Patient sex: M
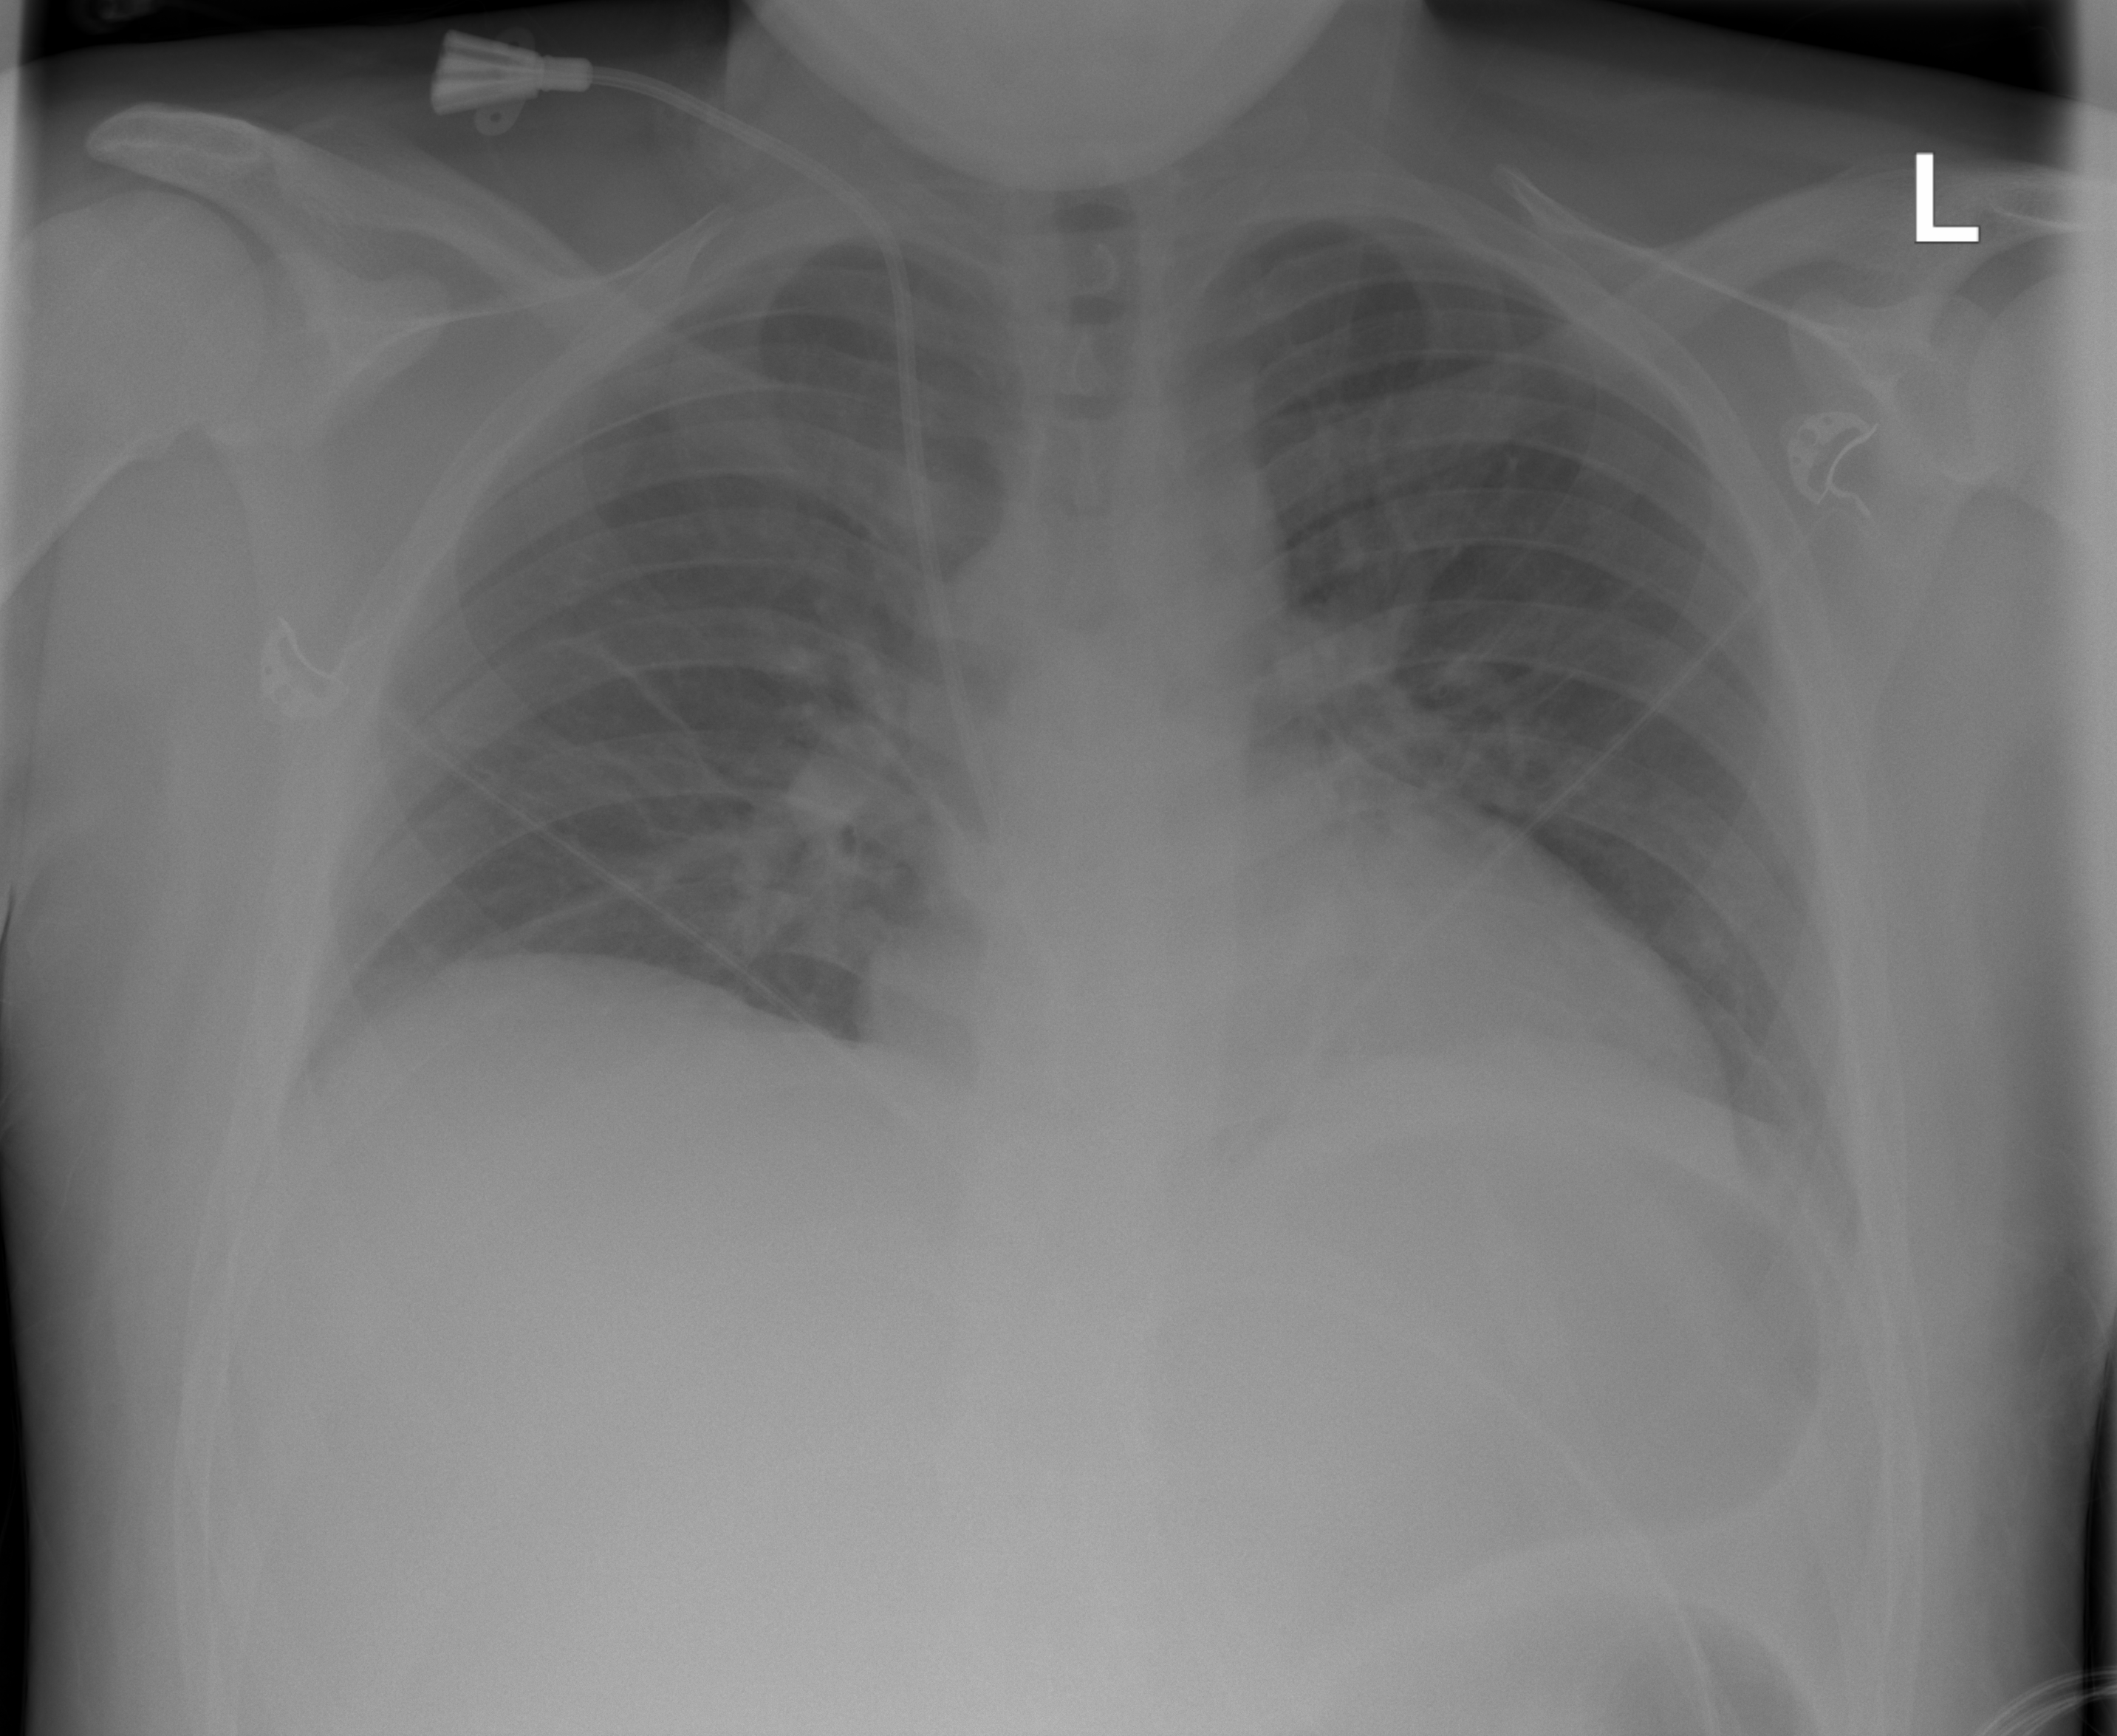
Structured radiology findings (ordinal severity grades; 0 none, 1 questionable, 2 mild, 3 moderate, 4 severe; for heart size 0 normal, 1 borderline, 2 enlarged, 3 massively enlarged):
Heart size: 1
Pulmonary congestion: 0
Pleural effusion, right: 0
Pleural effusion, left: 0
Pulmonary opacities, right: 0
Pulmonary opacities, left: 0
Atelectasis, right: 2
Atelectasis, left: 2